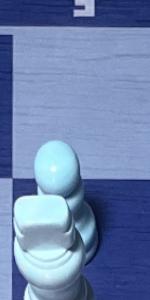
Label: Pawn_White